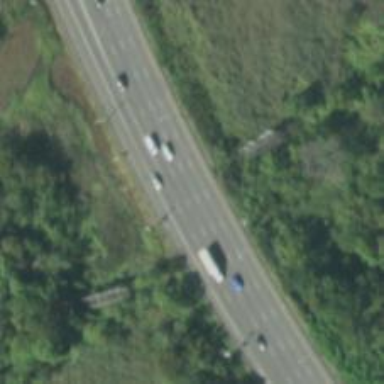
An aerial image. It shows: Urban freeway or expressway.